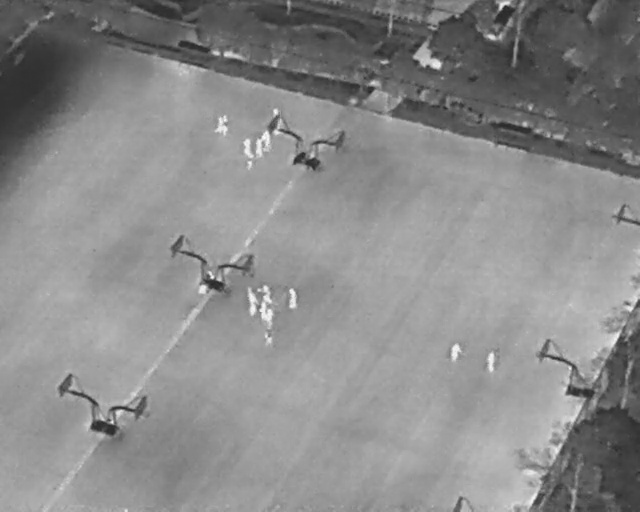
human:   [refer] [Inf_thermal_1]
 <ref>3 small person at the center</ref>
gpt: <box>[[30, 55, 32, 57, 2], [32, 52, 33, 54, 2], [40, 65, 42, 67, 2]]</box>

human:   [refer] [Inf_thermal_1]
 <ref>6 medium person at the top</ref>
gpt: <box>[[32, 23, 35, 25, 2], [33, 23, 36, 25, 2], [39, 26, 43, 28, 2], [41, 22, 45, 24, 2], [38, 27, 41, 29, 2], [37, 27, 40, 30, 2]]</box>

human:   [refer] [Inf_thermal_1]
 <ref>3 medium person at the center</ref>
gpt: <box>[[44, 57, 47, 59, 2], [39, 60, 42, 62, 2], [40, 61, 43, 63, 2]]</box>

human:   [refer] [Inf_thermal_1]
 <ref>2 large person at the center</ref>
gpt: <box>[[39, 55, 43, 58, 2], [37, 58, 41, 60, 2]]</box>

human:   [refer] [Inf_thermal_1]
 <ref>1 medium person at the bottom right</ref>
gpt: <box>[[74, 69, 78, 71, 2]]</box>